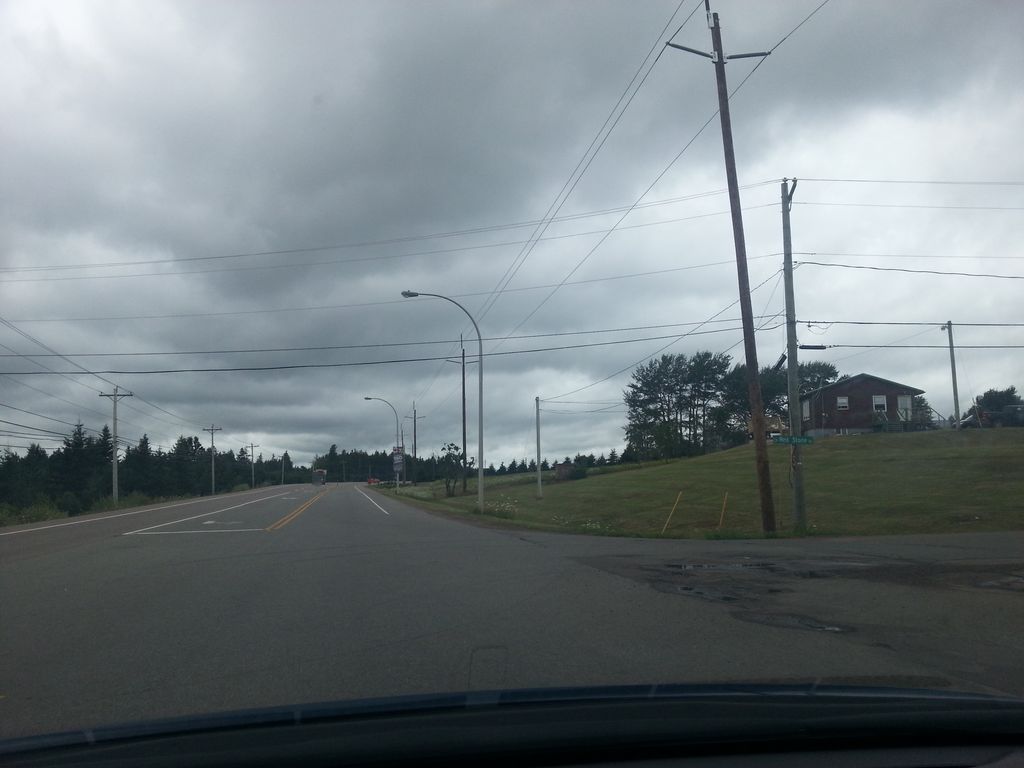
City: charlottetown